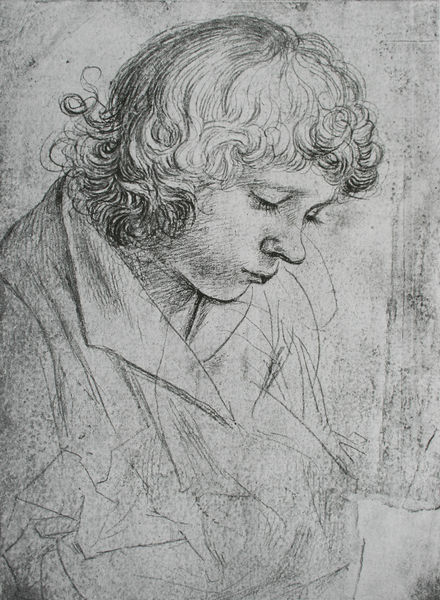
Titel: Studie nach einem Jungen
Künstler: Hans d.Ä. Holbein
Standort: Basel
Institution: Öffentliche Kunstsammlung
Schlagwörter: kopf, mann, mädchen, frau, grau, haar, mund, nase, skizze, zeichnung, blick, jacke, jung, augen, barock, gesicht, kleidung, kragen, rembrandt, trauer, bildnis, portrait, porträt, gewand, haare, mantel, pose, kind, lippen, locken, sanft, traurig, seitlich, studie, schattierung, romantik, gesenkter blick, junge, oberkörper, wimpern, striche, abgewandt, denken, kohle, schwarz-weiß, radierung, stich, lockig, dreiviertel, bleistift, jüngling, halbprofil, portät, mittelalter, fließend, niedergeschlagen, dürer, unfertig, demut, jugendlich, leise, flüchtig, pgesicht, abgeandt